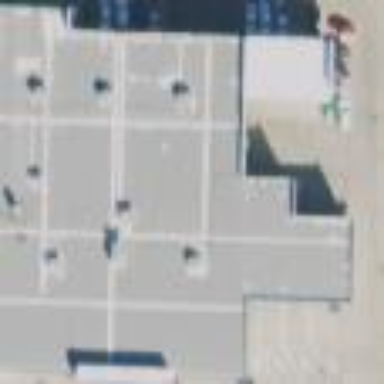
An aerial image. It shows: Car shop building.